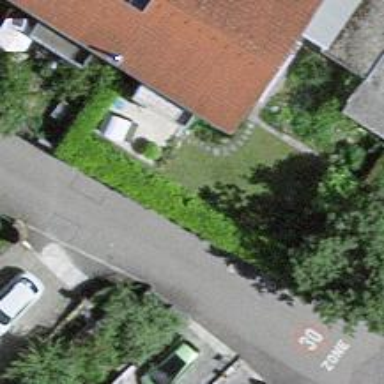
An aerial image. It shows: Paved residential road.